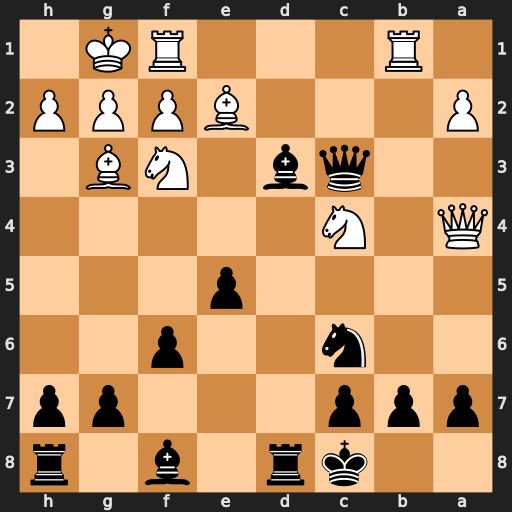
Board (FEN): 2kr1b1r/ppp3pp/2n2p2/4p3/Q1N5/2qb1NB1/P3BPPP/1R3RK1
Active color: b
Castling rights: -
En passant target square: -
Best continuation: Bxe2 Rfc1 Qd3